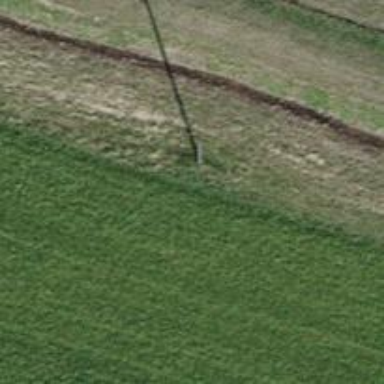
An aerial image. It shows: Power pole.